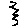
Label: zigzag